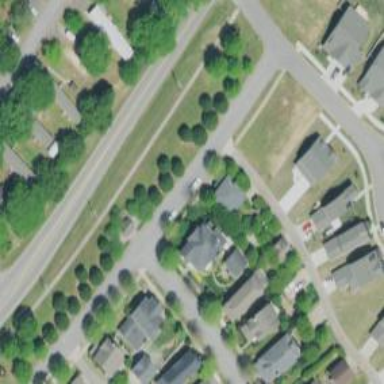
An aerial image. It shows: Alley classified as service road.